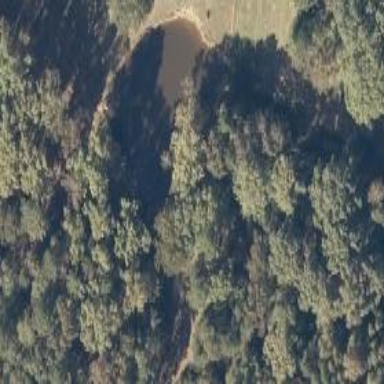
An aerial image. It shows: Pond with natural water.